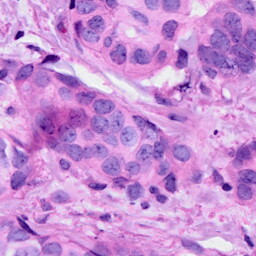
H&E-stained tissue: Breast